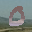
Label: 0